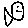
Label: fish